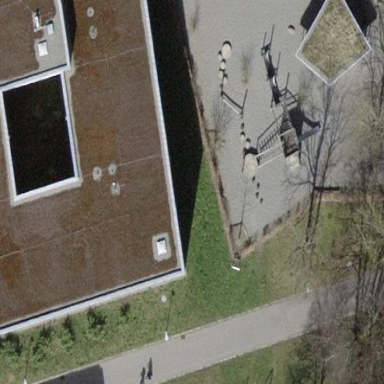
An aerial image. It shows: Playground area for leisure land.